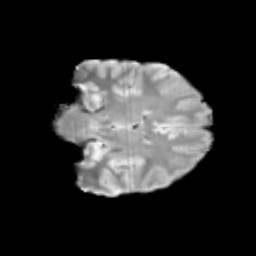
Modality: T2w
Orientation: coronal
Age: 11
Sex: female
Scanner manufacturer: siemens
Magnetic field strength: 3 T
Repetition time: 3.8 s
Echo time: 0.07 s